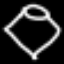
Label: diamond